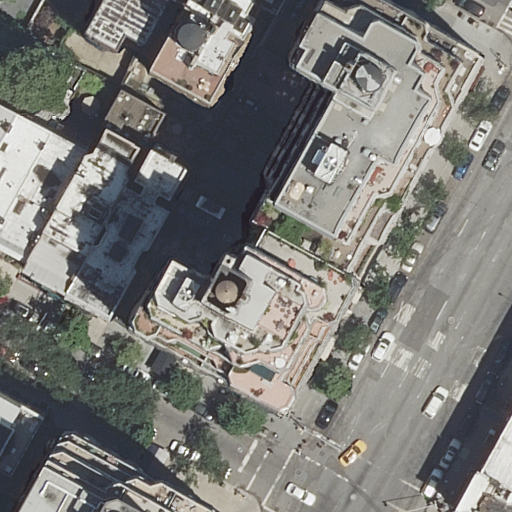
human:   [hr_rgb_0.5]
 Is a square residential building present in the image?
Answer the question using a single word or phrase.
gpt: no

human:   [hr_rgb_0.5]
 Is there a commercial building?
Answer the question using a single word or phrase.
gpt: no

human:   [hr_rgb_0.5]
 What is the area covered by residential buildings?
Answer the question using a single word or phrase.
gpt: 4550m2

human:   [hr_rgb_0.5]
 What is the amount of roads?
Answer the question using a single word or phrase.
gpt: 2

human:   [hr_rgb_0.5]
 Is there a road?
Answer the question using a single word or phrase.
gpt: yes

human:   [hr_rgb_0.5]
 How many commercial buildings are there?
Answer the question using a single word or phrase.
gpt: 0

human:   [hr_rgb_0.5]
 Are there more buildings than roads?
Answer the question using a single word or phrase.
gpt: yes

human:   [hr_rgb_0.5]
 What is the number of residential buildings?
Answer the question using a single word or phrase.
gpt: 14

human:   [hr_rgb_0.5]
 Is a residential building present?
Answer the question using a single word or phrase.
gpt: yes

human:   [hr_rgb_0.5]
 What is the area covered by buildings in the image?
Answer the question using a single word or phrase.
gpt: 4550m2

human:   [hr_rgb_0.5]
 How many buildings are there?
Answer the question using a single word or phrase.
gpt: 14

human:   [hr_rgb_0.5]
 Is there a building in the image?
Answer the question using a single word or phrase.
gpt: yes

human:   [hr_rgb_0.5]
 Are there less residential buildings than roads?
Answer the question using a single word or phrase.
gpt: no

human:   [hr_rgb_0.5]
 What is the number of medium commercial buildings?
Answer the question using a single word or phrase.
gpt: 0

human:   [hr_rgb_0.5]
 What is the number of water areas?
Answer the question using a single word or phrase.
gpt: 0

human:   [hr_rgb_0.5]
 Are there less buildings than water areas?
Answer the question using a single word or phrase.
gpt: no

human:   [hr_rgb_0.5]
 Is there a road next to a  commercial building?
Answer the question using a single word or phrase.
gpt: no

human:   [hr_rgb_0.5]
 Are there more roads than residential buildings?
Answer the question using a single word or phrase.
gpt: no

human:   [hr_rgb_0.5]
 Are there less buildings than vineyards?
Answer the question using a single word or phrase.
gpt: no

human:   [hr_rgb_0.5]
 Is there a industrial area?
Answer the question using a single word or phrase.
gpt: no

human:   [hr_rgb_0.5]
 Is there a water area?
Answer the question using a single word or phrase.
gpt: no

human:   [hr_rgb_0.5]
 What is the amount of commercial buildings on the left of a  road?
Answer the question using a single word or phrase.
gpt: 0

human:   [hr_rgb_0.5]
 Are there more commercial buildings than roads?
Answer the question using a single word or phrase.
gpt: no

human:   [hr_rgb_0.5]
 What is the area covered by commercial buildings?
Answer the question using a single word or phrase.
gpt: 0m2

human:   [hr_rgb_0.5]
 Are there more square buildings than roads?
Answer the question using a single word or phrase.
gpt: no

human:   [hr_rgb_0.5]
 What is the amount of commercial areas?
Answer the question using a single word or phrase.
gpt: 0

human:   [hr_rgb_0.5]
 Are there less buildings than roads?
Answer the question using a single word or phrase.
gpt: no

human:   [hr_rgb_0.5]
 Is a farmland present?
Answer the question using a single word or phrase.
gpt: no

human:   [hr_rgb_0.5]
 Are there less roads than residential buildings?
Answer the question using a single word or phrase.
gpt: yes

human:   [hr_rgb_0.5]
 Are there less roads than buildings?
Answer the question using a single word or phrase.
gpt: yes

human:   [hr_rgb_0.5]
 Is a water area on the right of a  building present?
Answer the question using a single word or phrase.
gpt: no

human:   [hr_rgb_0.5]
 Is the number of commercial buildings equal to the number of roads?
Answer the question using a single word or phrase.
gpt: no

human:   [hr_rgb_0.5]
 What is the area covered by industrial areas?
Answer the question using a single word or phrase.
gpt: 0m2

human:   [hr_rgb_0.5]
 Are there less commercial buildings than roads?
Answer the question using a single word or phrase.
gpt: yes

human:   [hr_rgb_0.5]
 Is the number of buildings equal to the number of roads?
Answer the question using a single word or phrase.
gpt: no

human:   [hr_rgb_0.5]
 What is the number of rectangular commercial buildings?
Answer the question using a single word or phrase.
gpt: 0

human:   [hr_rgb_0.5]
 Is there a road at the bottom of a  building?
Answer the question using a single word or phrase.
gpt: yes

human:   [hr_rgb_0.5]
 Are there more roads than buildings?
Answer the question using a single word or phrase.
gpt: no

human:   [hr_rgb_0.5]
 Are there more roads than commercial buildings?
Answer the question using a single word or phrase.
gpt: yes

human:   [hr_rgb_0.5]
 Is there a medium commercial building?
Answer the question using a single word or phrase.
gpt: no

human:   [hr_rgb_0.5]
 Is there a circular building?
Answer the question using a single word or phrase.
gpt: no

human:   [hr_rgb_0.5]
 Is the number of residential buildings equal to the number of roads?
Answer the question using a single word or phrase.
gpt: no

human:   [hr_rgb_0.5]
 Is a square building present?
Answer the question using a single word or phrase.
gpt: no

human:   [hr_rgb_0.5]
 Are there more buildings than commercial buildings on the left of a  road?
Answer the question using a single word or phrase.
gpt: yes

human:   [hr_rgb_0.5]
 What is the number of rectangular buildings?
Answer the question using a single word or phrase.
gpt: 9

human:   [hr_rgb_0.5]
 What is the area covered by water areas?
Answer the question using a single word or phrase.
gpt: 0m2

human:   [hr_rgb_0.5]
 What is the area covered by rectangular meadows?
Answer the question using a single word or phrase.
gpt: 0m2

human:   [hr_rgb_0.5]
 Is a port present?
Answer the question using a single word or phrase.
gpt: no

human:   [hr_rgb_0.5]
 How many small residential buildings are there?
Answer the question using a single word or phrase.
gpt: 5

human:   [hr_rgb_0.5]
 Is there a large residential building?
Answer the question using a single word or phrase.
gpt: yes

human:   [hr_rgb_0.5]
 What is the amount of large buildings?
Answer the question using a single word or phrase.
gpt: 2

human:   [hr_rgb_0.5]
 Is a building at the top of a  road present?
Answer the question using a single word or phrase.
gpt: yes

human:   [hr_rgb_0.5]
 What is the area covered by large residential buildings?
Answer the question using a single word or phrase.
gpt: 2506m2

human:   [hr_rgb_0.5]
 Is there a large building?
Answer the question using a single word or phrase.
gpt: yes

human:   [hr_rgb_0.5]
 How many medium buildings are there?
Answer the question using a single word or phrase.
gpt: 7

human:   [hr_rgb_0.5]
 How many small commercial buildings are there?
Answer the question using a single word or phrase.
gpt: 0

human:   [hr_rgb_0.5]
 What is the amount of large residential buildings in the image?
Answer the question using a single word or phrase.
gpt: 2

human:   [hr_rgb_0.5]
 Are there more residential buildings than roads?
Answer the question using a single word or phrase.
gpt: yes

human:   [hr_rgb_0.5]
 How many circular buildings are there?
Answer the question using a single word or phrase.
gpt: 0

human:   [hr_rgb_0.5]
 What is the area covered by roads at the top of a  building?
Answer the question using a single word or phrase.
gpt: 0m2

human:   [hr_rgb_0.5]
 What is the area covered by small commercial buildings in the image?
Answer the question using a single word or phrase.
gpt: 0m2

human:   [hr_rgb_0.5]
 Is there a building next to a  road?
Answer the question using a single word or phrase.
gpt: yes

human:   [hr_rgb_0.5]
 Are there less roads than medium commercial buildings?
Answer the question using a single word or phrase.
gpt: no

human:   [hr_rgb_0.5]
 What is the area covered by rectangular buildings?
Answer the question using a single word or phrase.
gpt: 1052m2